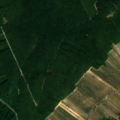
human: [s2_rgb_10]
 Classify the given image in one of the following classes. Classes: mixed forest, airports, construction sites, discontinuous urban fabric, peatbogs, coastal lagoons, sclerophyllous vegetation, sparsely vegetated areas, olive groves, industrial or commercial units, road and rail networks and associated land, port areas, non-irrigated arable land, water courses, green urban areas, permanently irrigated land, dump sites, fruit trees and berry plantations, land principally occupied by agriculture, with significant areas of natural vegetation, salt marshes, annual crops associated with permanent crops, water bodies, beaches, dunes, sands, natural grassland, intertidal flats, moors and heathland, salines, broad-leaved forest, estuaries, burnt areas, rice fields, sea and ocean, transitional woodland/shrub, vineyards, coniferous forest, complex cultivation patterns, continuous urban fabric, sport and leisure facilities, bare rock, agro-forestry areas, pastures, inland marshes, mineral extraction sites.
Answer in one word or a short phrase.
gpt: vineyards, broad-leaved forest